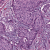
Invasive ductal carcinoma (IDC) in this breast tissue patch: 0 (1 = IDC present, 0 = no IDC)